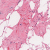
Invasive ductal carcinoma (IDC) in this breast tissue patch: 0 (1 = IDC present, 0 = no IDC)